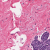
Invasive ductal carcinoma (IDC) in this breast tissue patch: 0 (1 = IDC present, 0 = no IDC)